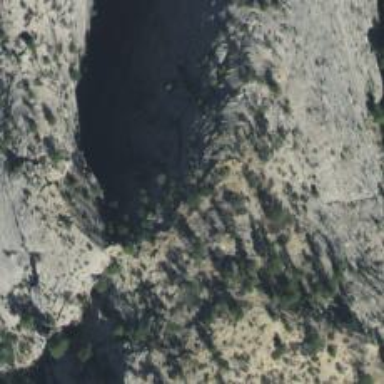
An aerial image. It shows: Cliff in nature.